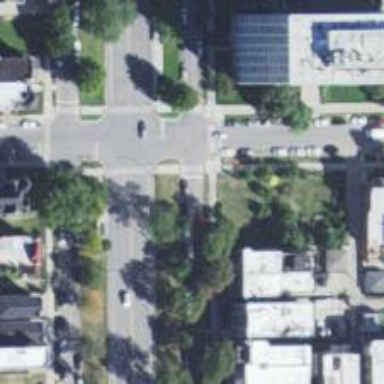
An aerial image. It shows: Footway located on traffic island.